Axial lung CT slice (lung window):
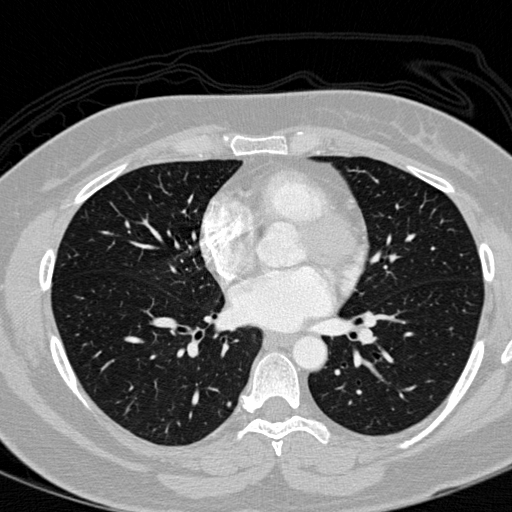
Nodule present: no